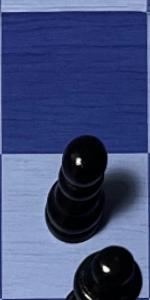
Label: Pawn_Black